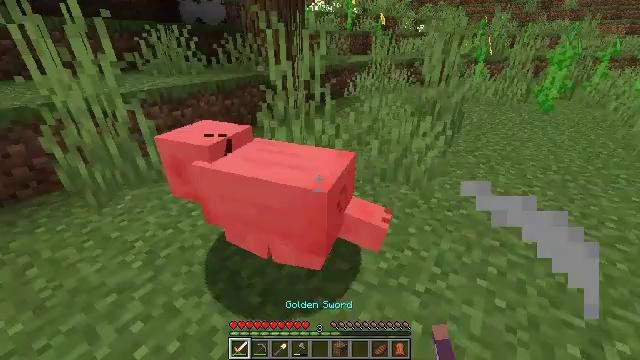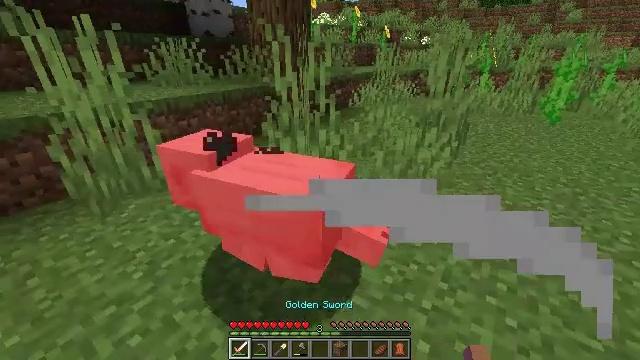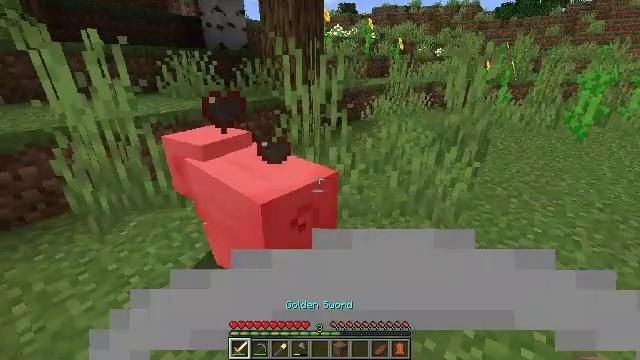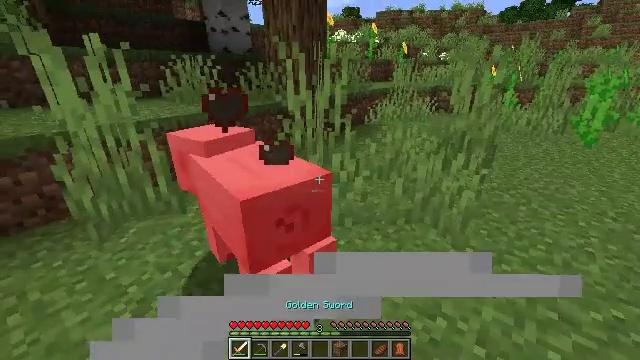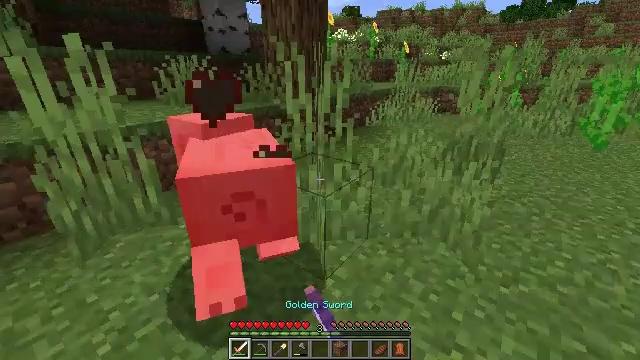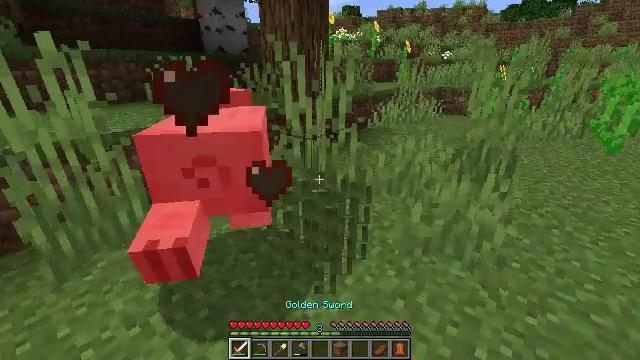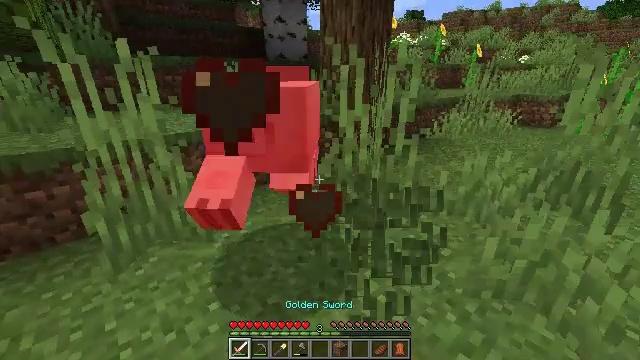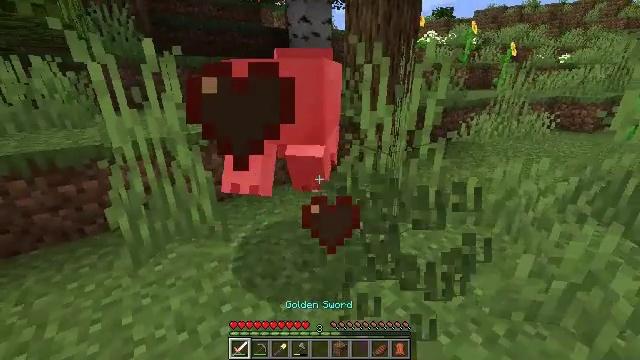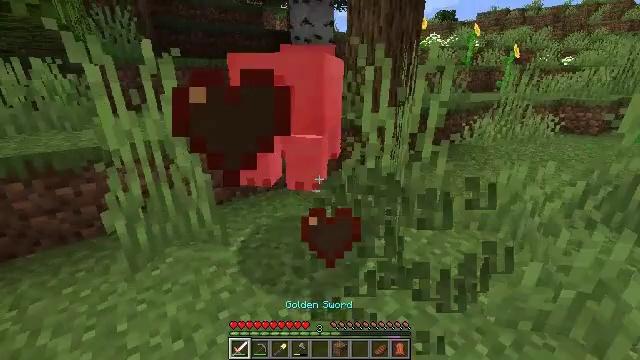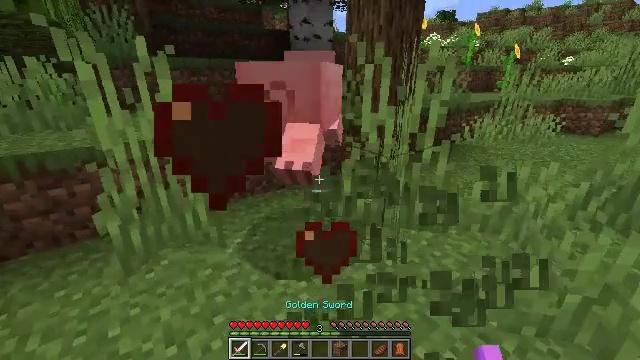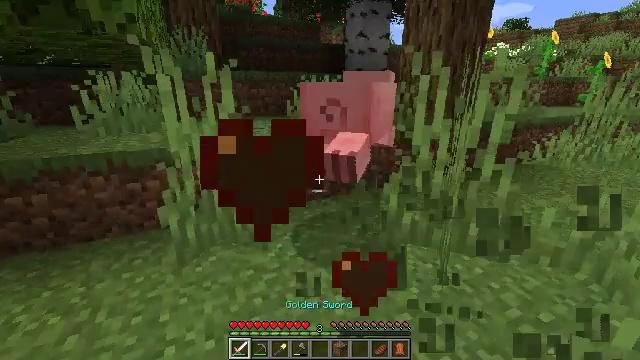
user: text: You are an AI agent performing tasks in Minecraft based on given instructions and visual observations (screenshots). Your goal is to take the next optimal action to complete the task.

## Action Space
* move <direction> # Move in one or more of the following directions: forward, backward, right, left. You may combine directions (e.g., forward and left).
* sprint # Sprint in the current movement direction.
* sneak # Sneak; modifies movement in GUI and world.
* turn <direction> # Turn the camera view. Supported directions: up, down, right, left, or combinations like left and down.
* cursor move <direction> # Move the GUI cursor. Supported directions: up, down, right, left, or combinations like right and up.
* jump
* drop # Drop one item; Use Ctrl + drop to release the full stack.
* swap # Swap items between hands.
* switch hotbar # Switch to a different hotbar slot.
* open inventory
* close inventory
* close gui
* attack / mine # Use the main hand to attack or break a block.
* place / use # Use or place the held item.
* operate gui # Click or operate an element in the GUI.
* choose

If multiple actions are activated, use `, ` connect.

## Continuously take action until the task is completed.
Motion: motion action
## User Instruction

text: Clear the ground by mining grass.
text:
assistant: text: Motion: move forward, turn left and up
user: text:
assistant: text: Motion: move forward, turn left and up
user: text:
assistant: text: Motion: move forward, attack / mine
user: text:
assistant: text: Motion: move forward, attack / mine
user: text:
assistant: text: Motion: move forward, attack / mine
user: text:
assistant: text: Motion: move forward, turn left and up, attack / mine
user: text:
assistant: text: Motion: turn left
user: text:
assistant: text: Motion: no_op
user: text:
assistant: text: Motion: no_op
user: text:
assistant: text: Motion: turn left and up
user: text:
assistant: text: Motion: no_op